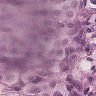
Metastatic tissue present: yes